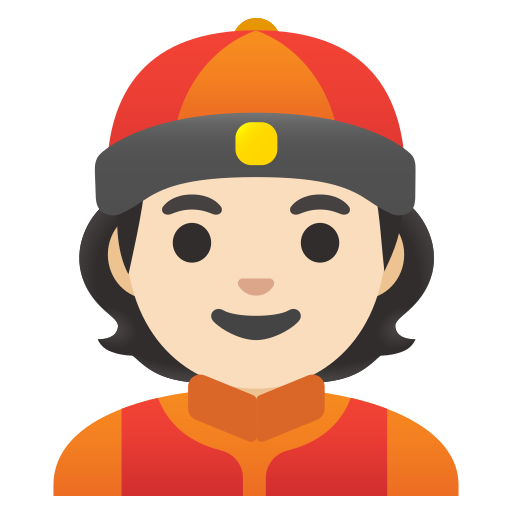
Emoji: 👲🏻